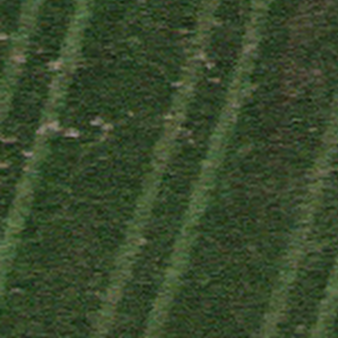
Label: other